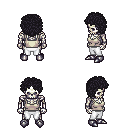
a pixel art fantasy rpg character, male body template, skeleton, white pirate shirt, white pants, raven curly afro hairstyle, metal boots, four views (front, back, left, right), 2x2 character sprite sheet, small pixel art, hard edges, no anti-aliasing